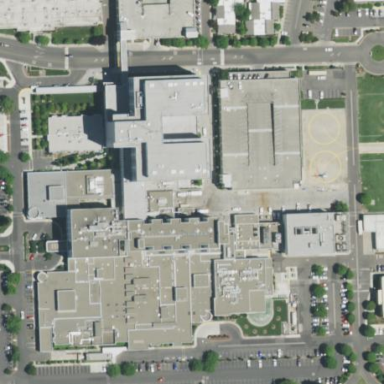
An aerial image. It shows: Hospital providing healthcare services.